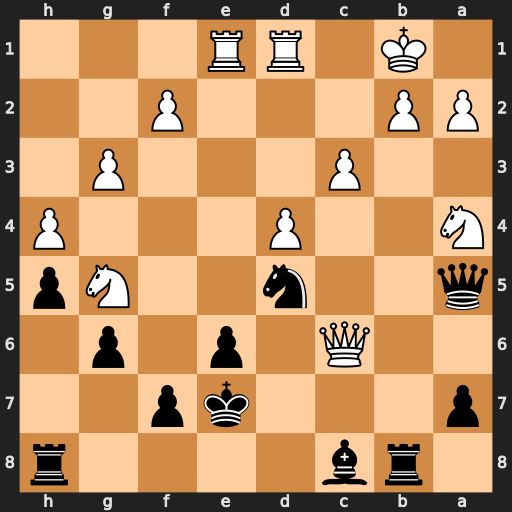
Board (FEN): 1rb4r/p3kp2/2Q1p1p1/q2n2Np/N2P3P/2P3P1/PP3P2/1K1RR3
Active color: b
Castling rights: -
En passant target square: -
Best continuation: Qxa4 Qc5+ Kf6